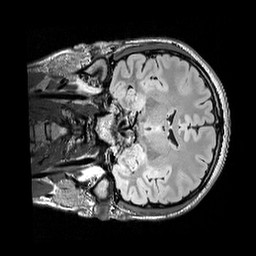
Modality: FLAIR
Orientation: coronal
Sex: male
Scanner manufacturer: siemens
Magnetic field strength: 3 T
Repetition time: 5 s
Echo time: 0.395 s